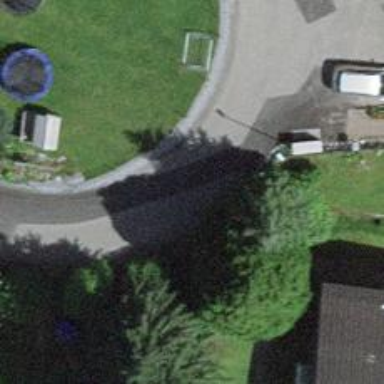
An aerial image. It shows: Residential road.